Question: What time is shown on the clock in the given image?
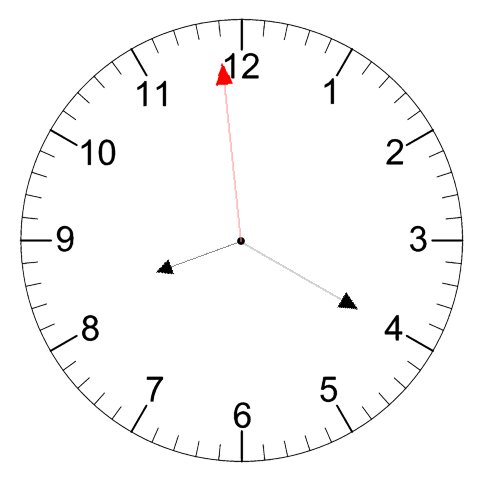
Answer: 08:19:59